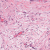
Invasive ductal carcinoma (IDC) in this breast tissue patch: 1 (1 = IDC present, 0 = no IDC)